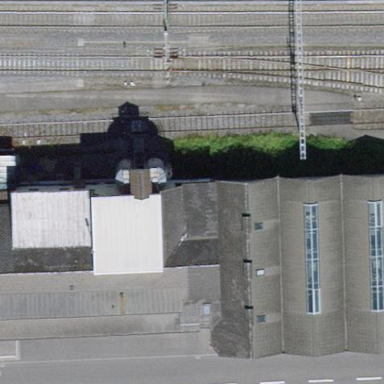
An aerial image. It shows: Industrial building.